Aerial crown-view tile of a tropical tree (Barro Colorado Island, Panama), acquired 20250317:
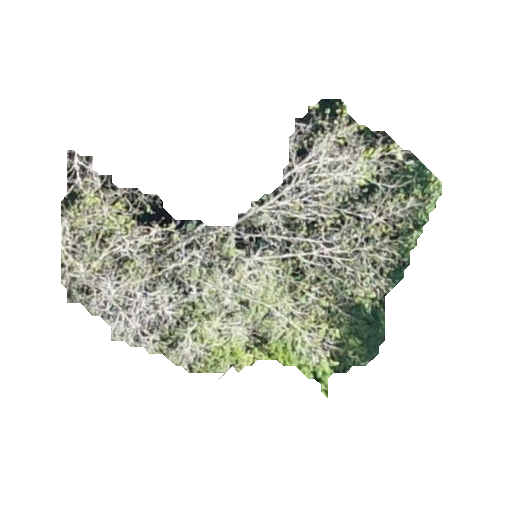
Species: Hura crepitans
GBIF accepted scientific name: Hura crepitans
Crown area: 94.409 m²